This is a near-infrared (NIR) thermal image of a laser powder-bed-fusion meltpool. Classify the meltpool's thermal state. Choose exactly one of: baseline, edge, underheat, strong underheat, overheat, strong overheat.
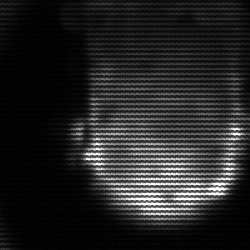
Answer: baseline